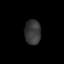
Tissue: lung
Cell type: Others
Senescence score: 0.2189
Nuclear area (px): 387
Mean DAPI intensity: 55.915